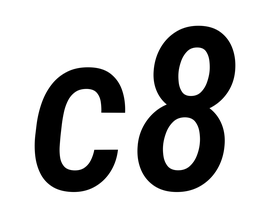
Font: Roboto-Italic_Condensed_Medium_Italic